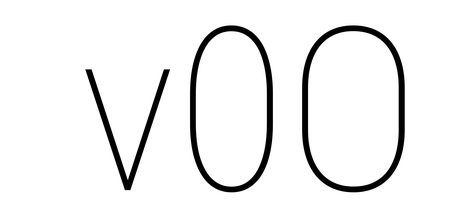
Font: Roboto_Condensed_Thin